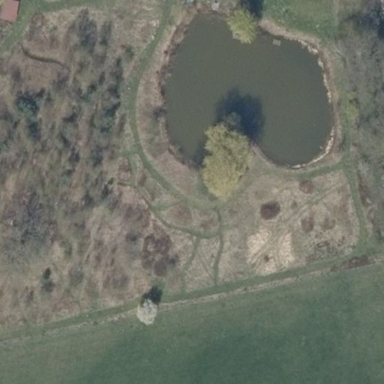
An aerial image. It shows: Serene pond surrounded by nature.